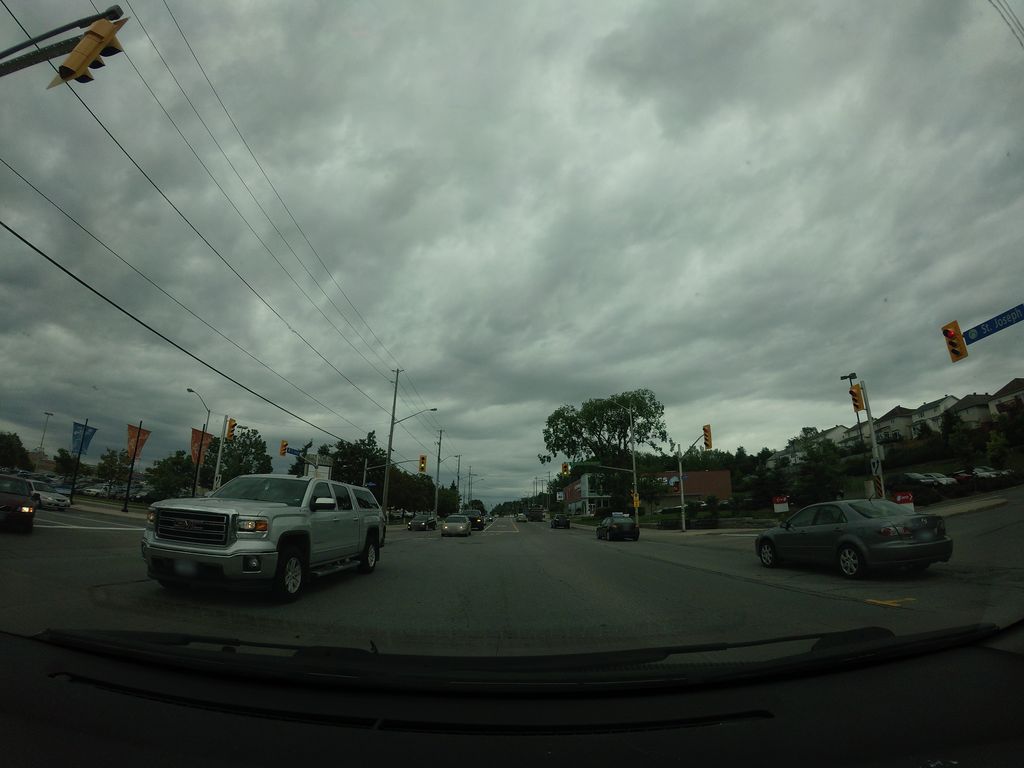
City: ottawa-gatineau